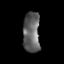
Tissue: skin
Cell type: Epithelial cells
Senescence score: 0.2577
Nuclear area (px): 665
Mean DAPI intensity: 98.553